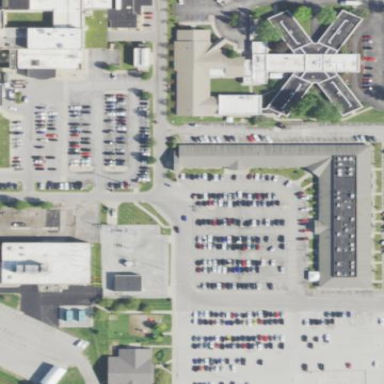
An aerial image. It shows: Office building.